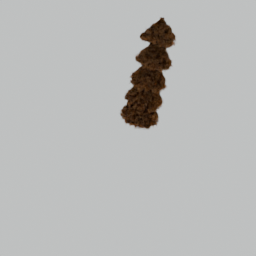
Label: nature